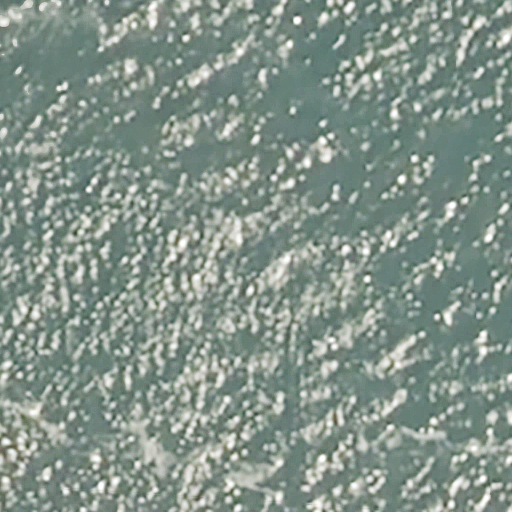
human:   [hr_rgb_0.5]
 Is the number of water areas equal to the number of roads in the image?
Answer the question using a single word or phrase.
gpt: yes

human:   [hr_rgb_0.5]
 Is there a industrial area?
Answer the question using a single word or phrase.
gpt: no

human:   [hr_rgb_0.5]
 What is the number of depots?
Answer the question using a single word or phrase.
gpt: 0

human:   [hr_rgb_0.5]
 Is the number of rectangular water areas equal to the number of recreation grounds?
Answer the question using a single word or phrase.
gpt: no

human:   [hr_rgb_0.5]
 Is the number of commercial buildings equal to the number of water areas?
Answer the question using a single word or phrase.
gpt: no

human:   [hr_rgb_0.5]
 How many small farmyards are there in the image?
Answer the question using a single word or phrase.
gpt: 0

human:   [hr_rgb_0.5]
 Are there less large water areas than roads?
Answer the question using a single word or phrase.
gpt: no

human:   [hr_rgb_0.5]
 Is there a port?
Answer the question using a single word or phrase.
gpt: no

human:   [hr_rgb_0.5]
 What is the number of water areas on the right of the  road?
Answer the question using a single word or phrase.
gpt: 0

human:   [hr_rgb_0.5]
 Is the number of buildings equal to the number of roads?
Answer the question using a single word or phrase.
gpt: no

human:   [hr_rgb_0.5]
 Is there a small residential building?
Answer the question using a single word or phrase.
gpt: no

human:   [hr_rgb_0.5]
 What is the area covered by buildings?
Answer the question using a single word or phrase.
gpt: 0m2

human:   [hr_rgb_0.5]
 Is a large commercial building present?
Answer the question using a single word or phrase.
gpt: no

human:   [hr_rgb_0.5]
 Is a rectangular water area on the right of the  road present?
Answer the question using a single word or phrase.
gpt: no

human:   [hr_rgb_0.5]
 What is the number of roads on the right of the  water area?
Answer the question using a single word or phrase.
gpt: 0

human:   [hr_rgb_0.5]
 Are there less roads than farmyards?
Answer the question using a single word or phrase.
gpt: no

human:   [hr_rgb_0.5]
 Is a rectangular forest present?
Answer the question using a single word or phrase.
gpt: no

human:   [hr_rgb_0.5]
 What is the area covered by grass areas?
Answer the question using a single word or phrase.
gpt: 0m2

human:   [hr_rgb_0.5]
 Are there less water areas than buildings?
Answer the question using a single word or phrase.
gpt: no

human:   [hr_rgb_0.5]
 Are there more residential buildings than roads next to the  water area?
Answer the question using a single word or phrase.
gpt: no

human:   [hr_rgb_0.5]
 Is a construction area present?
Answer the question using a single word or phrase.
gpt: no

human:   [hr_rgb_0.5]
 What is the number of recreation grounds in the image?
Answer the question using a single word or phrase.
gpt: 0

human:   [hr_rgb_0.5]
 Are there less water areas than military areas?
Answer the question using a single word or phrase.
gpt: no

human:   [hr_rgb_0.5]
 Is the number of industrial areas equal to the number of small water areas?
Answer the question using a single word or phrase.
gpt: yes

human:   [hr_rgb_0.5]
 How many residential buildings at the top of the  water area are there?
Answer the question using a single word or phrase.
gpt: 0

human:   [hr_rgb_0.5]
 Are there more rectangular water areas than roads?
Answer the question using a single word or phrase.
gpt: no

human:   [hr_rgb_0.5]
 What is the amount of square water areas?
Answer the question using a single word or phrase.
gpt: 0

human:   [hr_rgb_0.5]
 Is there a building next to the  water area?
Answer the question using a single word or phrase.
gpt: no

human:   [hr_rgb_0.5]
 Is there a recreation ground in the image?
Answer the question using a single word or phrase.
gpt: no

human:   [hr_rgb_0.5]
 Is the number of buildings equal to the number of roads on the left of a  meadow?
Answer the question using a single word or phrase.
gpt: yes

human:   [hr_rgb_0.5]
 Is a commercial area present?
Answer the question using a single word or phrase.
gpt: no

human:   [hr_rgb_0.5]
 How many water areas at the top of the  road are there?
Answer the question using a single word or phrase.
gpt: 0

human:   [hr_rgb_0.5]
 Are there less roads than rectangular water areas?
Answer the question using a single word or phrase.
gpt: no

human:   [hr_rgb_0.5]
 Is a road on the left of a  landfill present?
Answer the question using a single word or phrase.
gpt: no

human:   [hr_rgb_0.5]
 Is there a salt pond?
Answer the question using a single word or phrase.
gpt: no

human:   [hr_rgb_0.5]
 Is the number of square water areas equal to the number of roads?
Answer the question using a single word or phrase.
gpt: no